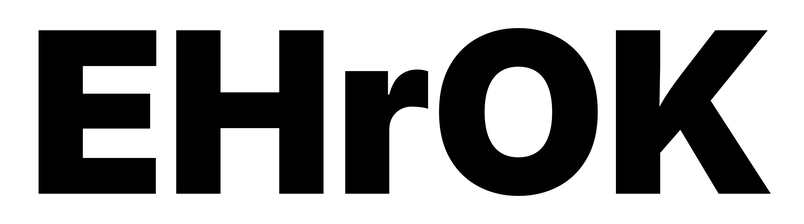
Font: Inter_Black